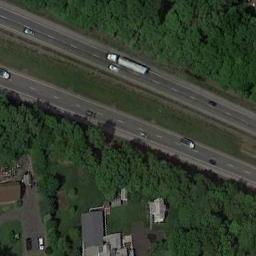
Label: freeway